Question: I'm messing around with SAPI on Windows, and I've noticed that the audio quality of voices is quite underwhelming. By comparing the audio quality of a simple test program and various qualities that <URL> provides, I've concluded that the default quality is somewhere around '16kHz 16 Bit Mono'.
## Simple SAPI test program
'''
#include <string>
#include <iostream>
#include <Windows.h>
#include <sapi.h>
#define _CHECK_HR(hr, debug_str) if(FAILED(hr)) { std::cout << debug_str << ": " << std::hex << "0x" << hr << std::dec << std::endl; goto check_failure; }
#define CHECK_HR(expr, debug_str) _CHECK_HR(expr, debug_str);
#define SAFE_RELEASE(obj) if(obj != NULL) { obj->Release(); obj = NULL; }
int main()
{
ISpVoice* voice = NULL;
CHECK_HR(CoInitialize(NULL), "CoInitialize");
CHECK_HR(CoCreateInstance(CLSID_SpVoice, NULL, CLSCTX_ALL, IID_ISpVoice, (LPVOID*)&voice), "voice = CoCreateInstance");
CHECK_HR(voice->Speak(TEXT("This is a simple test."), 0, NULL), "voice->Speak");
std::cout << "No errors!" << std::endl;
check_failure:
SAFE_RELEASE(voice);
CoUninitialize();
}
'''
Naturally, I've tried consulting the <URL> method, which takes:
> either a stream, audio device, or an object token for an output audio device
My next step was creating an <URL> as the voice's output. The attempt failed because I couldn't initialize IAudioClient.
## Trying to set an audio stream as a voice's output
'''
#include <string>
#include <iostream>
#include <Windows.h>
#include <Mmdeviceapi.h>
#include <Audioclient.h>
#include <audiopolicy.h>
#include <sapi.h>
#include <sphelper.h>
#define _CHECK_HR(hr, debug_str) if(FAILED(hr)) { std::cout << debug_str << ": " << std::hex << "0x" << hr << std::dec << std::endl; goto check_failure; }
#define CHECK_HR(expr, debug_str) _CHECK_HR(expr, debug_str);
#define SAFE_RELEASE(obj) if(obj != NULL) { obj->Release(); obj = NULL; }
#define SAFE_FREE(obj) if(obj != NULL) { CoTaskMemFree(obj); obj = NULL; }
int main()
{
ISpVoice* voice = NULL;
IMMDeviceEnumerator* device_enumerator = NULL;
IMMDevice* audio_device = NULL;
WAVEFORMATEX *audio_format = NULL;
GUID format_guid;
IAudioClient* audio_client = NULL;
IAudioRenderClient* audio_render_client = NULL;
CHECK_HR(CoInitialize(NULL), "CoInitialize");
CHECK_HR(CoCreateInstance(CLSID_SpVoice, NULL, CLSCTX_ALL, IID_ISpVoice, (LPVOID*)&voice), "CoCreateInstance");
CHECK_HR(CoCreateInstance(__uuidof(MMDeviceEnumerator), NULL, CLSCTX_ALL, __uuidof(IMMDeviceEnumerator), reinterpret_cast<void**>(&device_enumerator)), "CoCreateInstance");
CHECK_HR(device_enumerator->GetDefaultAudioEndpoint(eRender, eMultimedia, &audio_device), "device_enumerator->GetDefaultAudioEndpoint");
CHECK_HR(audio_device->Activate(__uuidof(IAudioClient), CLSCTX_ALL, NULL, reinterpret_cast<void**>(&audio_client)), "audio_device->Activate");
CHECK_HR(SpConvertStreamFormatEnum(SPSF_48kHz16BitStereo, &format_guid, &audio_format), "SpConvertStreamFormatEnum");
CHECK_HR(audio_client->Initialize(AUDCLNT_SHAREMODE_SHARED, AUDCLNT_STREAMFLAGS_NOPERSIST | AUDCLNT_SESSIONFLAGS_DISPLAY_HIDE, 0, 0, audio_format, NULL), "audio_client->Initialize");
CHECK_HR(audio_client->Start(), "audio_client->Start");
CHECK_HR(audio_client->GetService(__uuidof(IAudioRenderClient), reinterpret_cast<void**>(&audio_render_client)), "audio_client->GetService");
CHECK_HR(voice->SetOutput(audio_render_client, FALSE), "voice->SetOutput");
CHECK_HR(voice->Speak(TEXT("This is a test."), 0, NULL), "voice->Speak");
std::cout << "No errors!" << std::endl;
check_failure:
SAFE_RELEASE(device_enumerator);
SAFE_RELEASE(audio_device);
SAFE_FREE(audio_format);
SAFE_RELEASE(audio_client);
SAFE_RELEASE(audio_render_client);
CoUninitialize();
}
'''
Besides that, I've poked around <URL>, finding a bunch of other interfaces and implementations, none of which seem particularly useful for this task. I feel like I'm running in circles here.
The question:

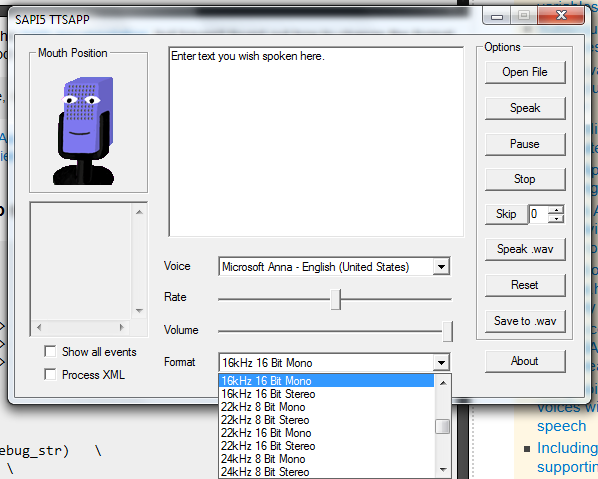
Answer: Try:
'''
ATL::CComPtr<ISpVoice> voice;
voice.CoCreateInstance(CLSID_SpVoice);
CSpStreamFormat format;
format.AssignFormat(SPSF_44kHz16BitMono);
ATL::CComPtr<ISpAudio> audio;
SpCreateDefaultObjectFromCategoryId(SPCAT_AUDIOOUT, &audio);
audio->SetFormat(format.FormatId(), format.WaveFormatExPtr());
voice->SetOutput(audio, FALSE);
'''
NOTE: This does not include any error handling, so your code will need to check HRESULT return codes and object/pointer validity.
Also note that eSpeak's native output format is 16-bit 22050Hz mono.
For a C version, you will need to handle the COM object lifetime yourself, and look at what 'CSpStreamFormat' is doing in the 'AssignFormat', 'FormatId' and 'WaveFormatExPtr' methods.